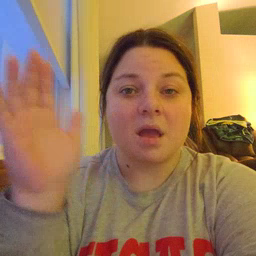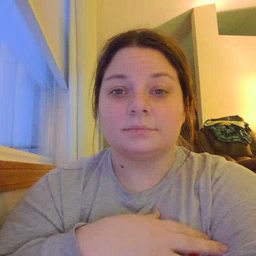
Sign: flag